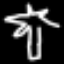
Label: palm tree